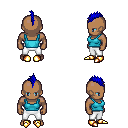
a pixel art fantasy rpg character, male body template, human, dark skin, teal pirate shirt, white pants, blue mohawk hairstyle, gold boots, four views (front, back, left, right), 2x2 character sprite sheet, small pixel art, hard edges, no anti-aliasing